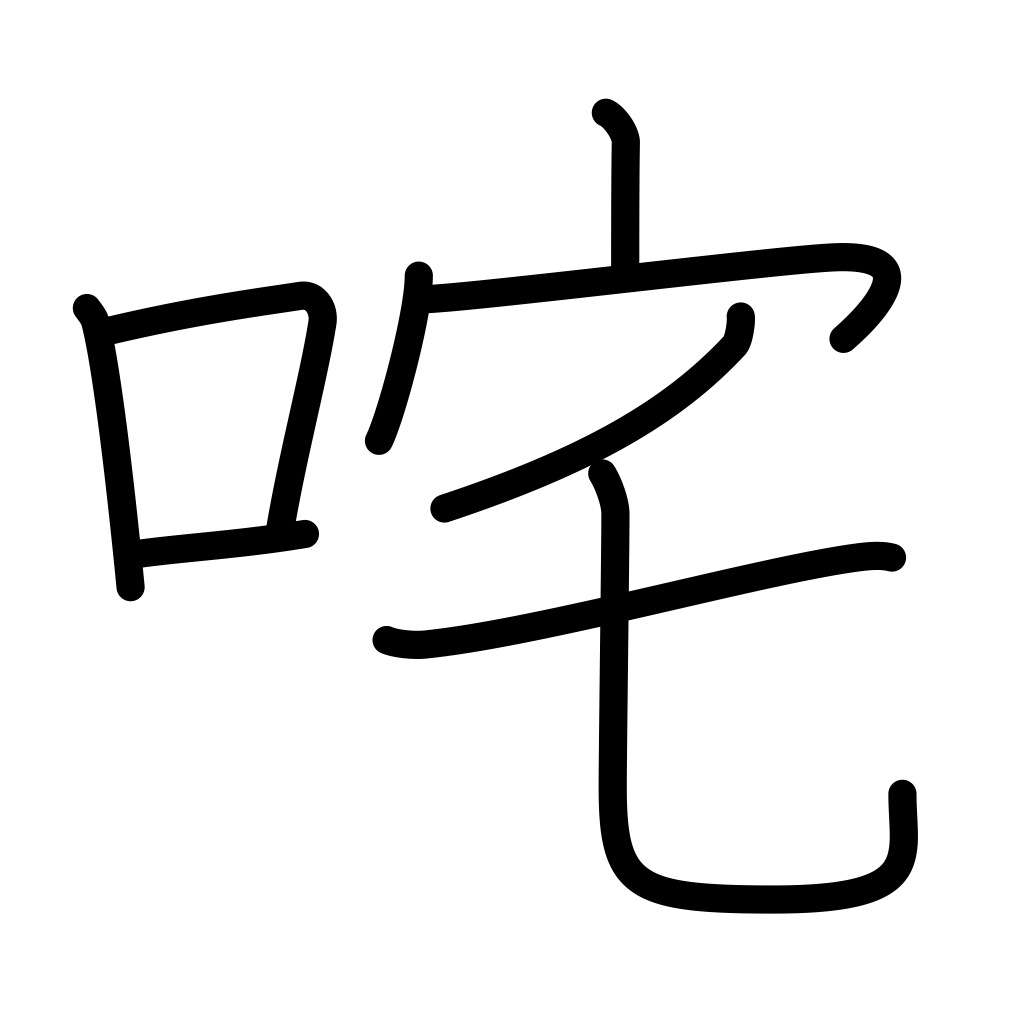
Meaning: upbraid, pity, belch